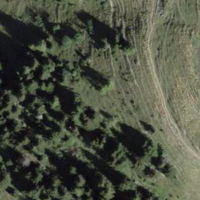
EUNIS habitat code: 23
Species observed at this site:
Euphorbia cyparissias